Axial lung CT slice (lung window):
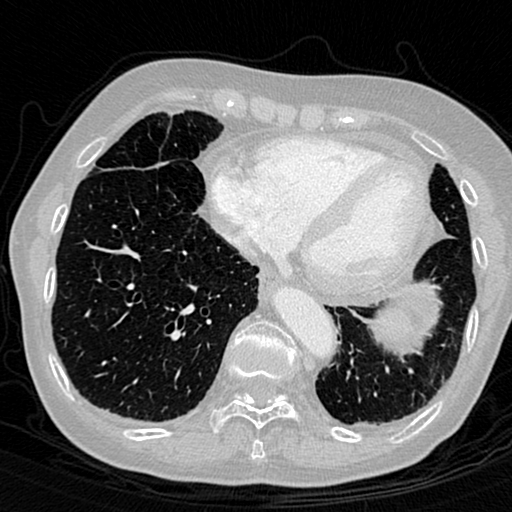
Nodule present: no